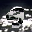
Label: 9